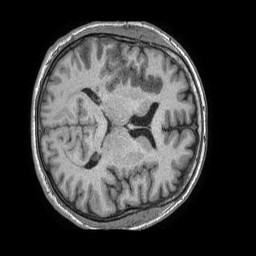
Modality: T1w
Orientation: axial
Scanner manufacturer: philips
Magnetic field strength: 1.5 T
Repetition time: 0.007639 s
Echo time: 0.003515 s